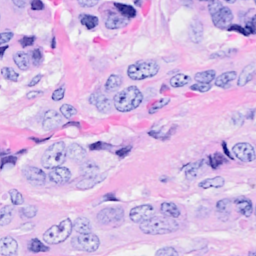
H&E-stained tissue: Breast